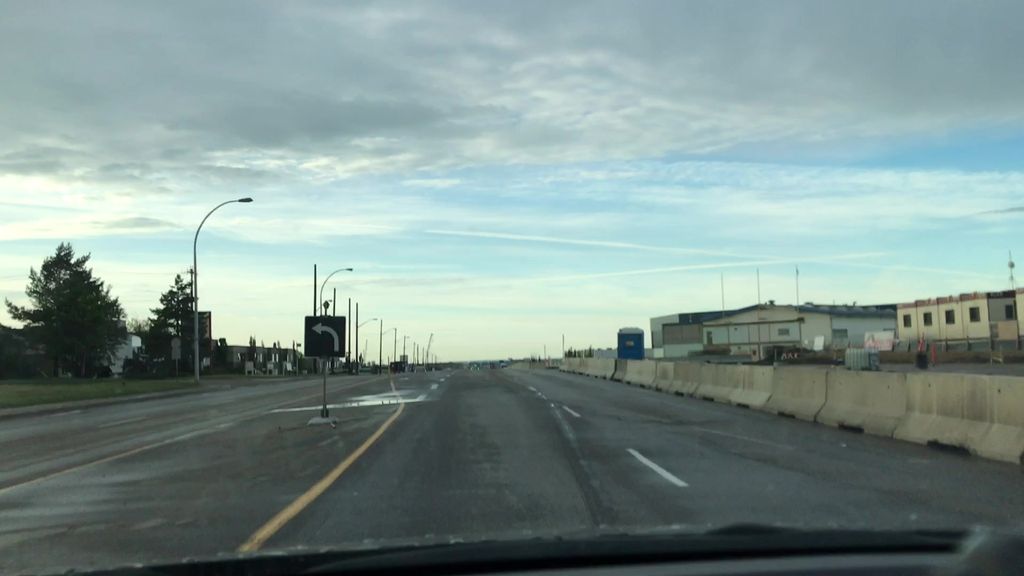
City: edmonton